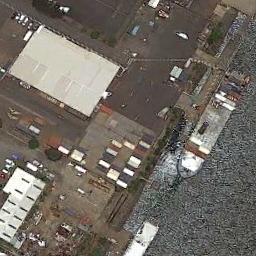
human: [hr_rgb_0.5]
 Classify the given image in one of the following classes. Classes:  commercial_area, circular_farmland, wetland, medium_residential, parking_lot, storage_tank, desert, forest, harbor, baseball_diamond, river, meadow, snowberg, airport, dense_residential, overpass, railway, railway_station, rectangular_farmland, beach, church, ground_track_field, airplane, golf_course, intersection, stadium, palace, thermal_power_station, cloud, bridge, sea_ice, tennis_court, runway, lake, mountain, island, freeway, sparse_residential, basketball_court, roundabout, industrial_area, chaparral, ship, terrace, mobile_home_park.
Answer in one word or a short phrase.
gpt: ship